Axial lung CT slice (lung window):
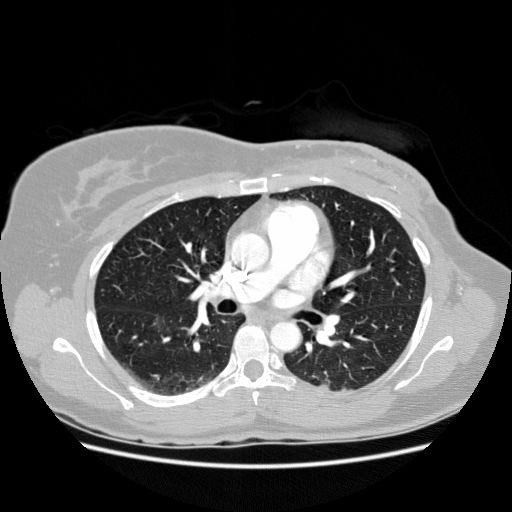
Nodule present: no